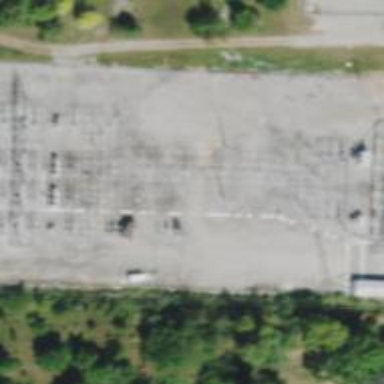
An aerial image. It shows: Outdoor distribution power substation.